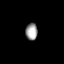
Tissue: prostate
Cell type: T cells
Senescence score: 0.3575
Nuclear area (px): 199
Mean DAPI intensity: 157.111